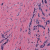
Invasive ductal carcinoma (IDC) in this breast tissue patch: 1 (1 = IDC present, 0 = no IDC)